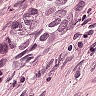
Metastatic tissue present: yes